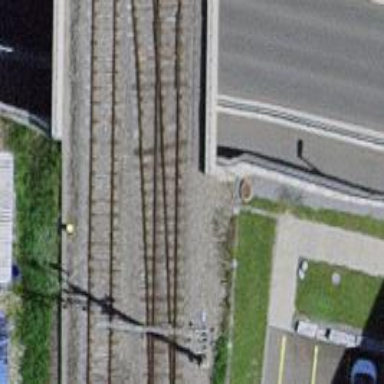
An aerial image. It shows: Railway bridge with electrified tracks and single rail.